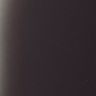
Metastatic tissue present: no